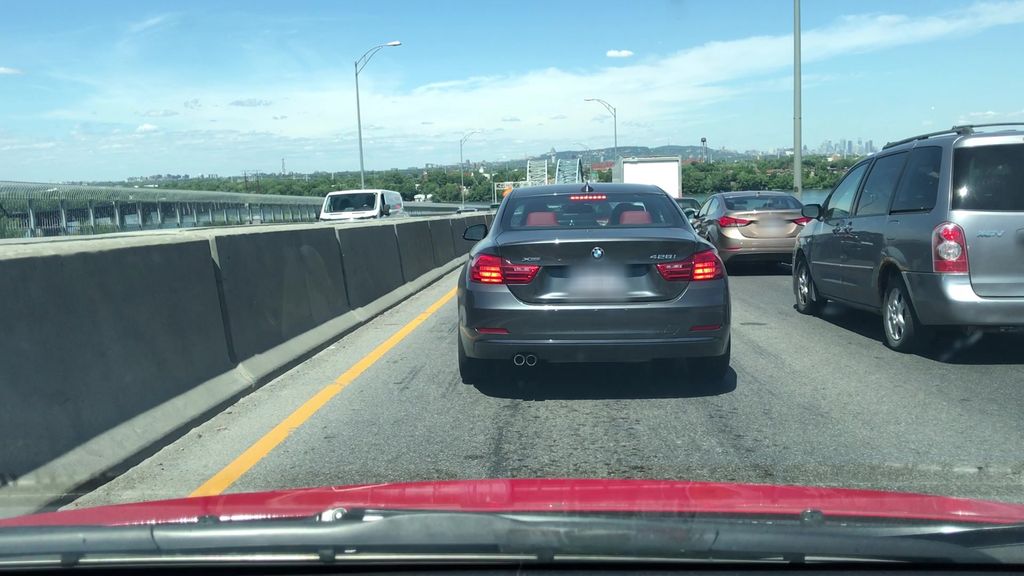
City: montreal